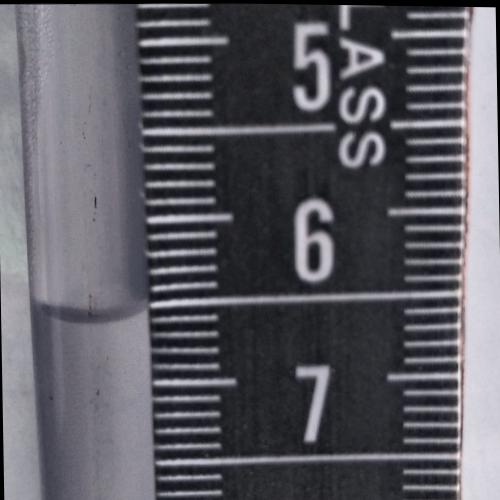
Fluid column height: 6.6 cm